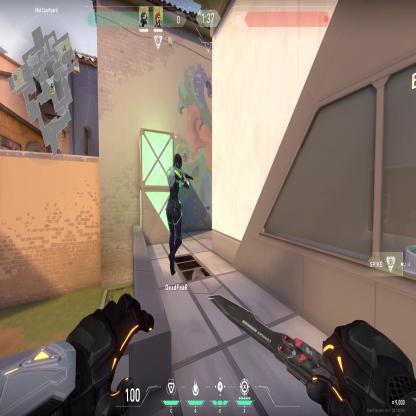
Label: teammate